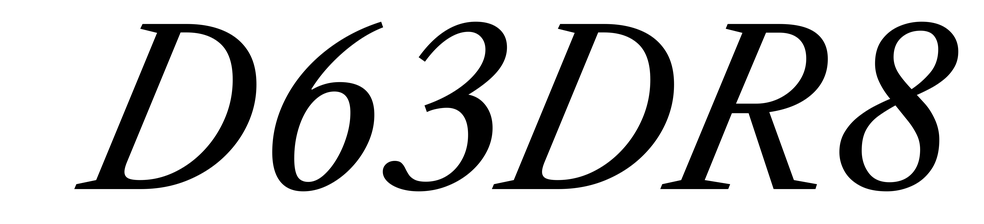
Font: LibreCaslonText-Italic_Italic